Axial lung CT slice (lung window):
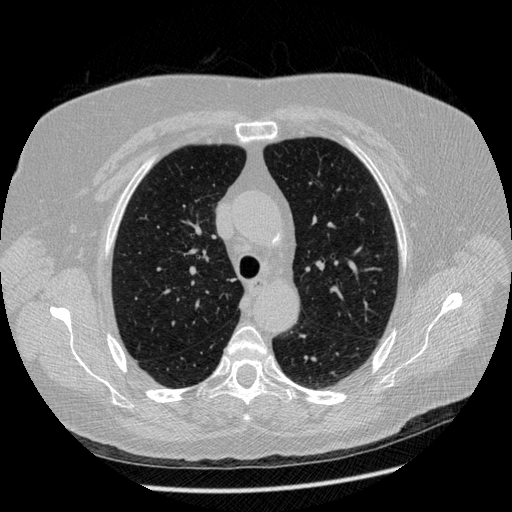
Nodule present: no